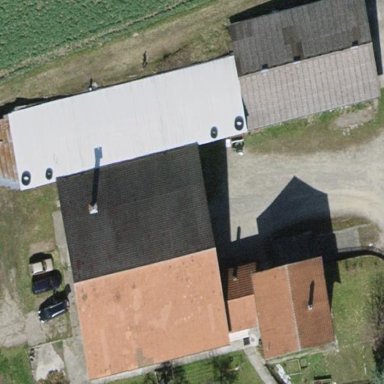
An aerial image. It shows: Farm building.